Question: This is the problem:

I'm working on a website and am trying to get both internet browsers to look the same. I posted the stylesheet below.
I'm trying to use css.reset but don't fully understand it. In chrome, the stylesheet creates the website the way I want it to look but in Internet Explorer it does not. The pixels for the picture would be to the opposite direction by about 200 pixels. i'm trying to post a second picture of what explorer looks like as well.
'''
html, body, div, span, applet, object, iframe,
h2, h3, h4, h5, h6, blockquote, pre,
a, abbr, acronym, address, big, cite, code,
del, dfn, em, img, ins, kbd, q, s, samp,
small, strike, strong, sub, sup, tt, var, center,
dl, dt, dd, ol, ul,
fieldset, form, label, legend,
table, caption, tbody, tfoot, thead, tr, th, td,
article, aside, canvas, details, embed,
figure, figcaption, footer, header, hgroup,
menu, nav, output, ruby, section, summary,
time, mark, audio, video {
margin: 0;
padding: 0;
border: 0;
font-size: 100%;
font: inherit;
vertical-align: baseline;
}
footer, header, hgroup, menu, nav, section {
display: block;
}
html {
height: 100%;
width: 100%;
}
h1 {
text-align: center;
color: white
}
h3 {
text-align: center;
color: white;
}
@media only screen and (min-width:960px){
/* styles for browsers larger than 960px; */
.center{
margin-left: auto;
margin-right: auto;
top: 125px;
right: 420px;
margin-bottom: auto;
margin-top: auto;
width: 700px;
height: 400px;
position: fixed;
}
}
@media only screen and (min-width:1440px){
/* styles for browsers larger than 1440px; */
}
@media only screen and (min-width:2000px){
/* for sumo sized (mac) screens */
}
@media only screen and (max-device-width:480px){
/* styles for mobile browsers smaller than 480px; (iPhone) */
.center{
margin-left: auto;
margin-right: auto;
top: 150px;
right: 130px;
margin-bottom: auto;
margin-top: auto;
width: auto;
height: 350px;
position: fixed
}
}
@media only screen and (device-width:768px){
/* default iPad screens */
}
/* different techniques for iPad screening */
@media only screen and (min-device-width: 481px) and (max-device-width: 1024px) and (orientation:portrait) {
/* For portrait layouts only */
}
@media only screen and (min-device-width: 481px) and (max-device-width: 1024px) and (orientation:landscape) {
/* For landscape layouts only */
}
/*must aways have a position
VIDEO SECTION
*/
@media only screen and (min-width:960px){
/* styles for browsers larger than 960px; */
video{
width: 1000px;
height: 500px;
position: absolute;
left: 200px;
top: 150px;
}
}
@media only screen and (max-device-width:480px){
/* styles for mobile browsers smaller than 480px; (iPhone) */
video{
width: 600px;
height: 500px;
position: absolute;
left: 70px;
bottom: 500px;
}
}
h4 {
text-align: center;
color: white
}
h2 {
text-align: center;
color: white
}
h5 {
text-align: center;
color: white
}
p{
position: relative;
text-align: center;
top: 400px;
}
body {
/*This is the pages background color*/
background-color: #000080;
background-repeat: no-repeat;
background-size: cover;
color:white;
font-family: Arial, Helvetica, sans-serif;
}
.tab {
list-style-type: none;
margin: 0;
padding: 0;
overflow: auto;
/* tab color*/
background-color: #cccccc;
opacity: 1;
}
.boarder {
float: left;
border: 2px groove black;
}
ol {
word-break: break-all;
display: block;
list-style-type: decimal;
margin-top: 1em;
margin-bottom: 1em;
margin-left: 0;
margin-right: 0;
/*This works like an margin in word where it the words
a few inches from the border*/
padding-left: 30px;
}
ol li {
padding: 10px;
margin-left: 35px;
}
.boarder_2{
border: 5px groove black;
border-style: solid;
margin: 0;
opacity: 1;
border-color: #5791ed;
padding: 5px;
}
li a {
display: block;
color: white;
text-align: center;
padding: 8px 10px;
text-decoration: none;
}
li a:hover:not(.active) {
background-color: #111;
}
.active {
background-color: #4CAF50;
}
.none {
float: none;
}
li {
float: left;
}
li a, .dropbtn {
display: inline-block;
color: white;
text-align: center;
padding: 14px 16px;
text-decoration: none;
}
li a:hover, .dropdown:hover .dropbtn {
background-color: red;
}
li.dropdown {
display: inline-block;
}
.dropdown-content {
display: none;
position: absolute;
background-color: #f9f9f9;
min-width: 160px;
box-shadow: 0px 8px 16px 0px rgba(0,0,0,0.2);
z-index: 1;
}
.dropdown-content a {
color: black;
padding: 12px 16px;
text-decoration: none;
display: block;
text-align: left;
}
.dropdown-content a:hover {background-color: #f1f1f1}
.dropdown:hover .dropdown-content {
display: block;
}
'''
<URL>
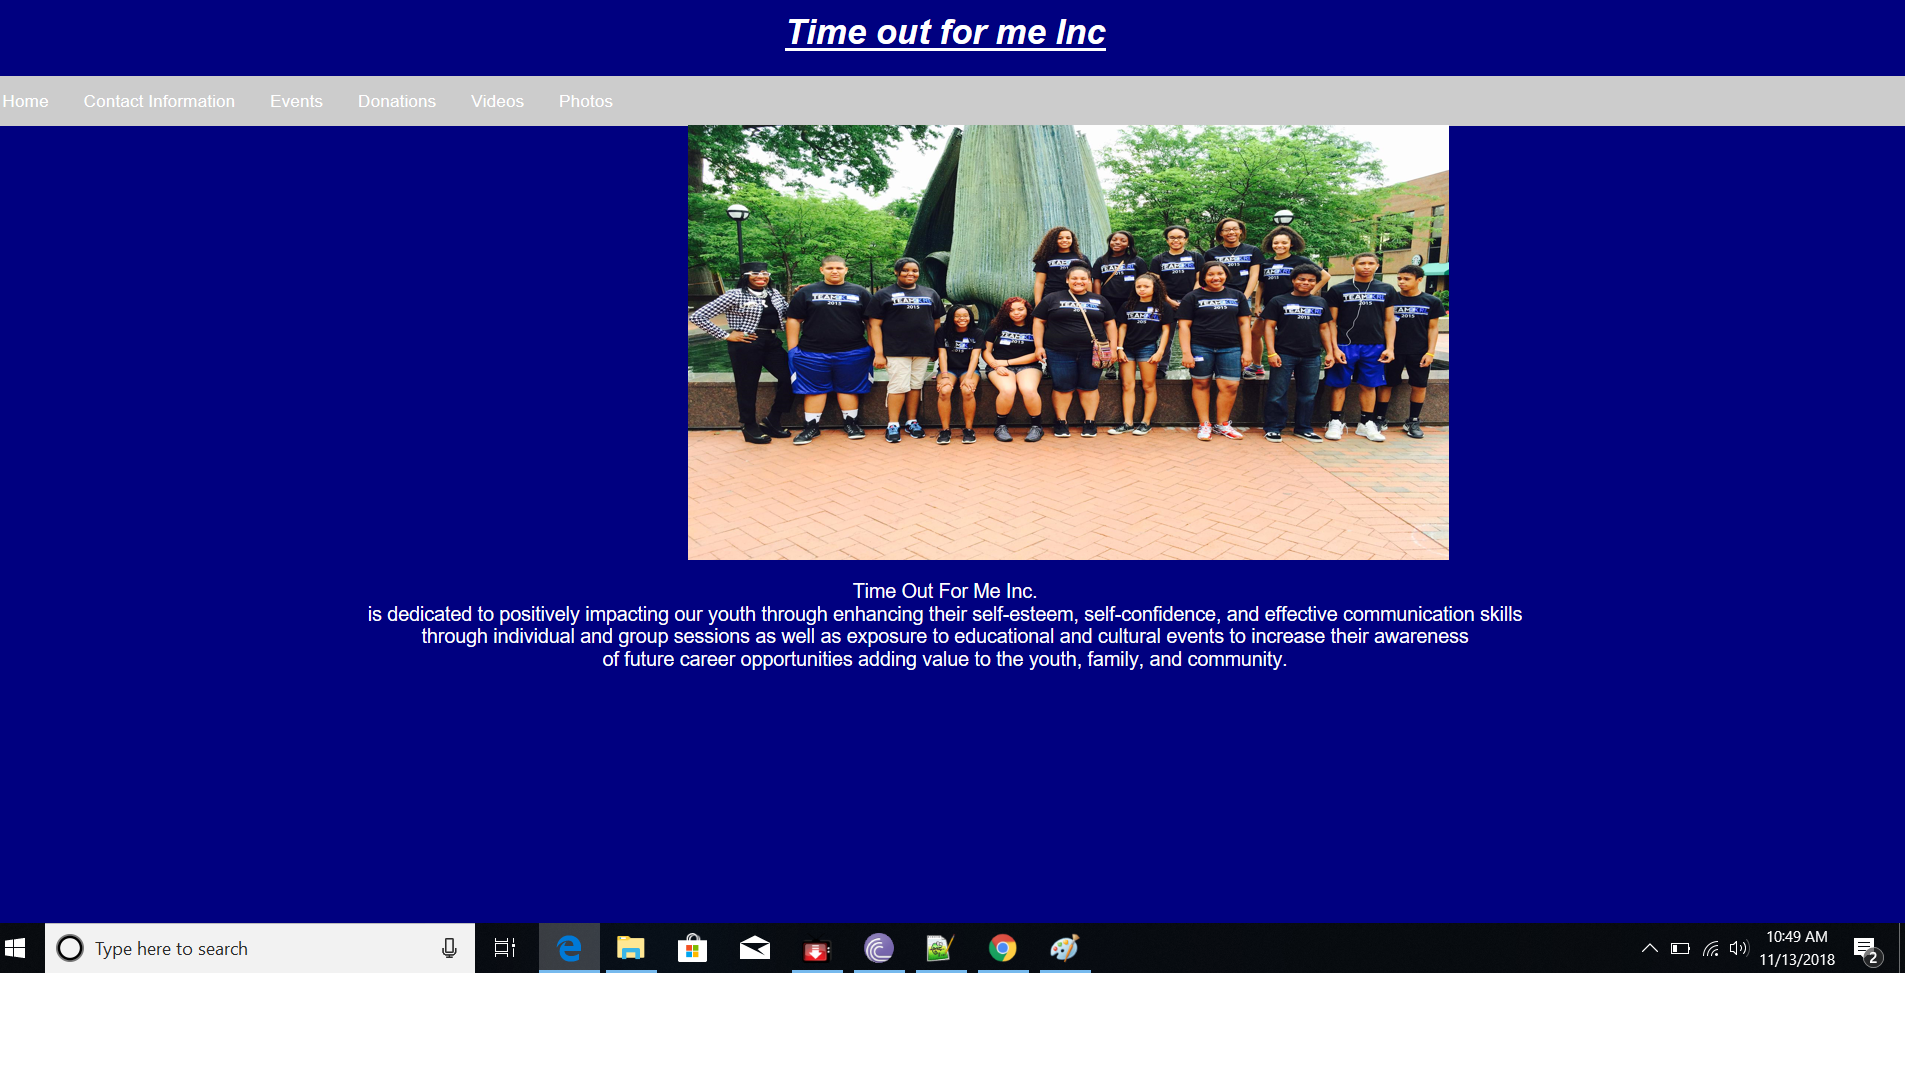
Answer: This is not easy, website can show different in different browsers, internet explorer is the worst. Try with deleting
'''
width: 100%;
'''
in html css tag, also theres a lot articles about this, read it.